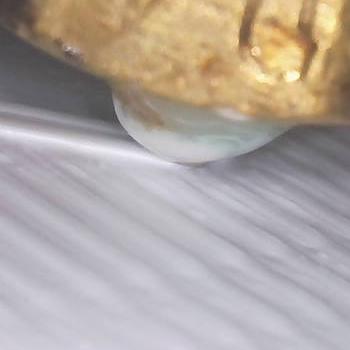
Flow rate: 84%